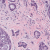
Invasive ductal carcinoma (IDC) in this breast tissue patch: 1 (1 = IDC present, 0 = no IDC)